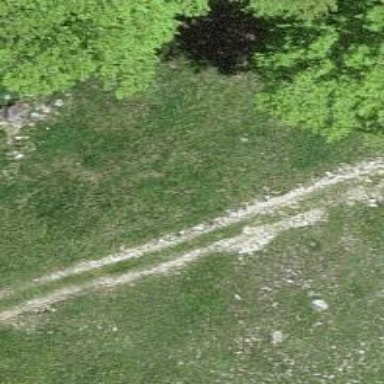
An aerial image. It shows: Compacted track with grade2 level.